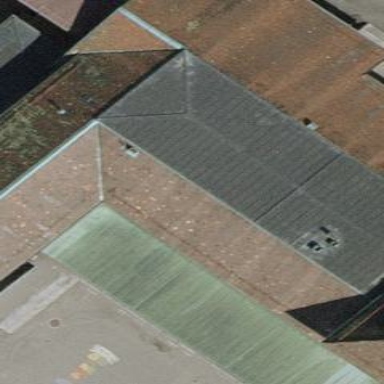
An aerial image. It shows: View of roof of building.